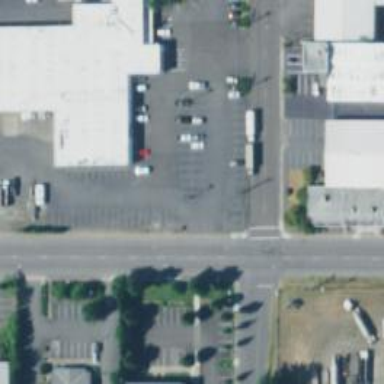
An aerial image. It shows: Building that houses car shop.